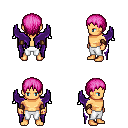
a pixel art fantasy rpg character, male body template, human, tanned skin, purple wings, white pants, pink plain hairstyle, cloth bracers, four views (front, back, left, right), 2x2 character sprite sheet, small pixel art, hard edges, no anti-aliasing